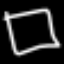
Label: square